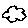
Label: cloud